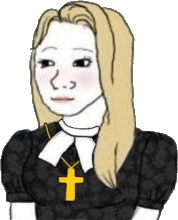
Label: 5_Trad_Wife